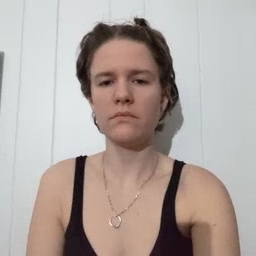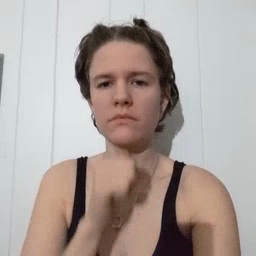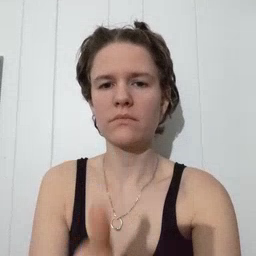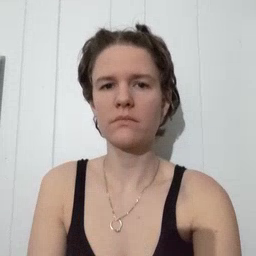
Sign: not